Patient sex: M
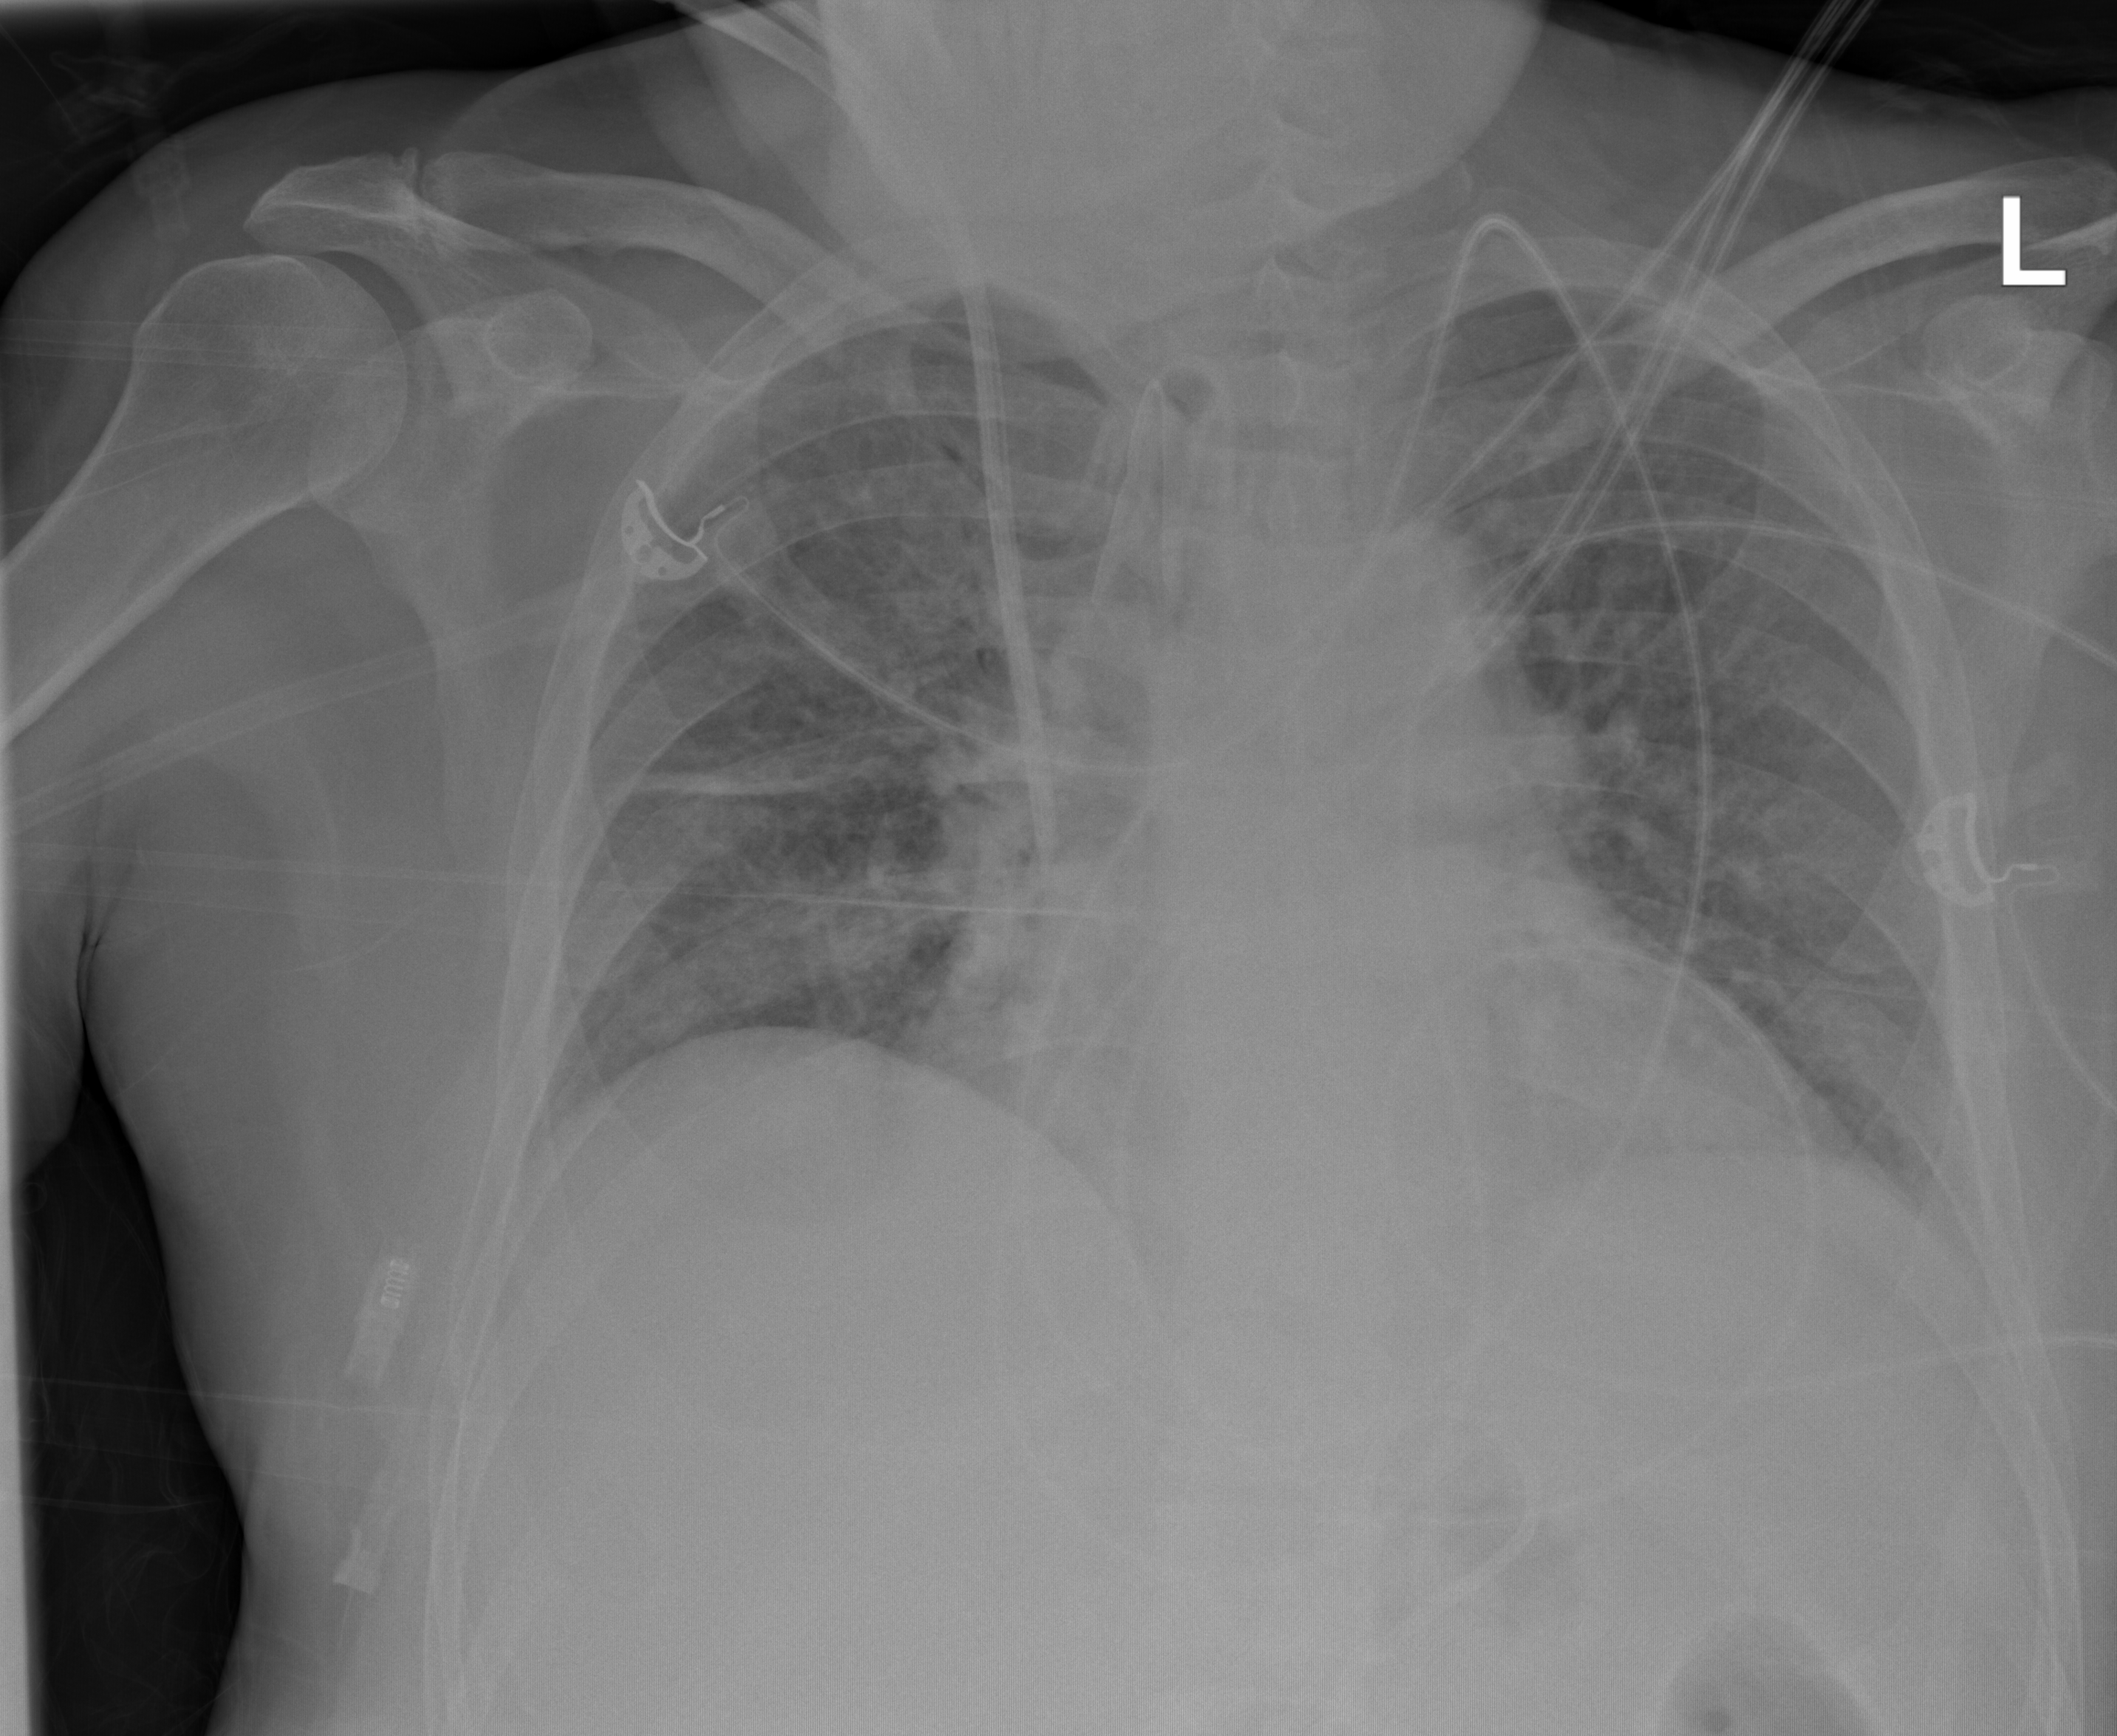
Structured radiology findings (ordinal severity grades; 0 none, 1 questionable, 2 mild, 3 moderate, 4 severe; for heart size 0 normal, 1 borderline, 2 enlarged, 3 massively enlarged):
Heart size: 2
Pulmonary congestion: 2
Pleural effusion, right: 0
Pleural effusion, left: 1
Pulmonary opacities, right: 1
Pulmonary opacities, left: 1
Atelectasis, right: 2
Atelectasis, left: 0